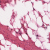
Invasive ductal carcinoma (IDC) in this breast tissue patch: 0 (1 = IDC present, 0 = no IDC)